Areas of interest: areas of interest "Museum"
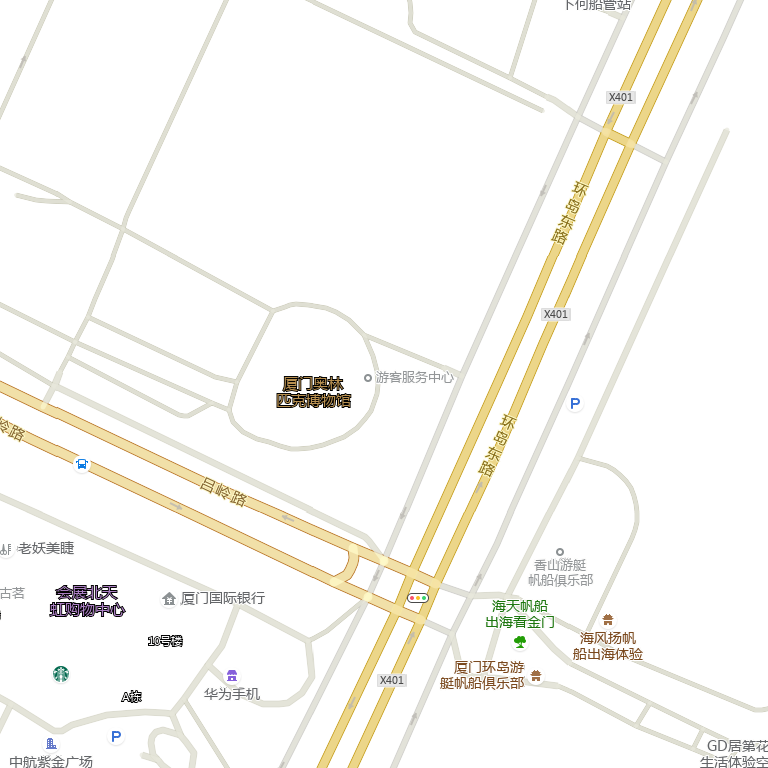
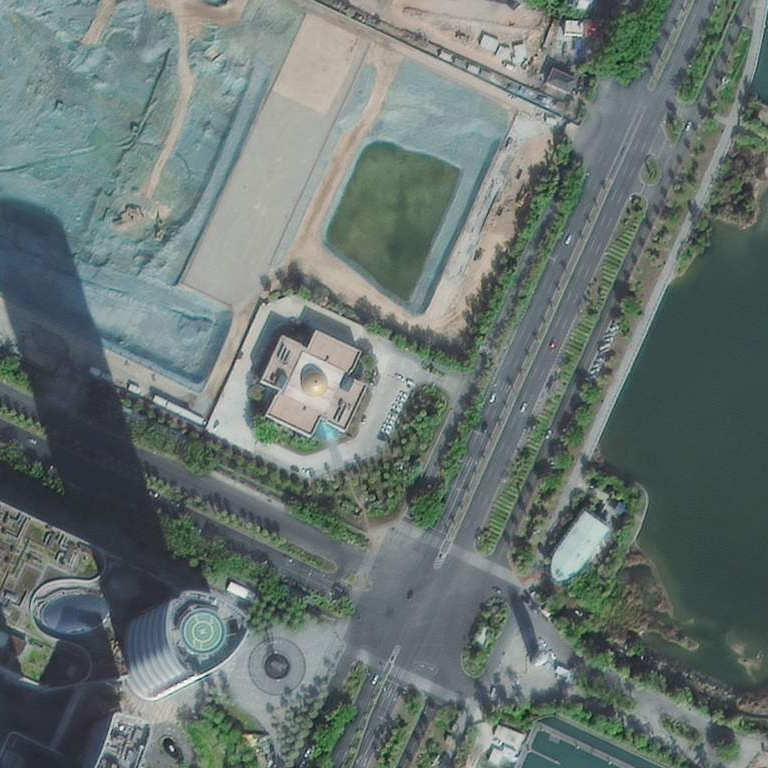